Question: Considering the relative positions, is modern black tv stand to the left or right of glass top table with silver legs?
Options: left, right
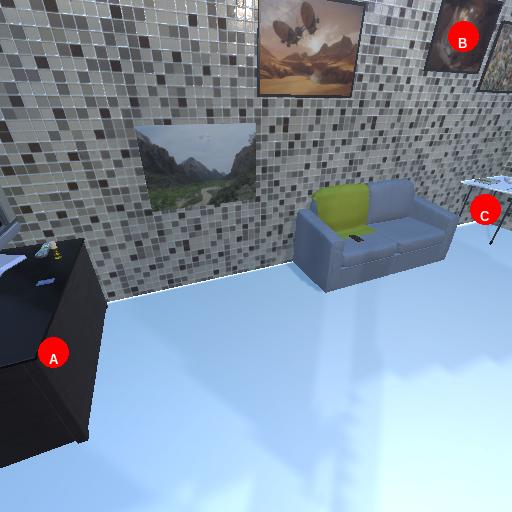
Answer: left